Field crop: maize
Growth stage: 2
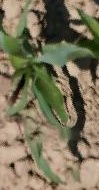
Species: maize